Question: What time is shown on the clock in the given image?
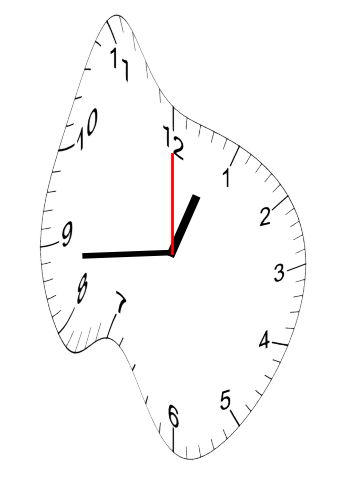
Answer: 12:44:00